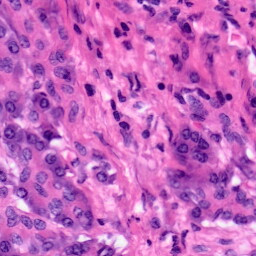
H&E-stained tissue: Pancreatic